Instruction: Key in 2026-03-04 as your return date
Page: home
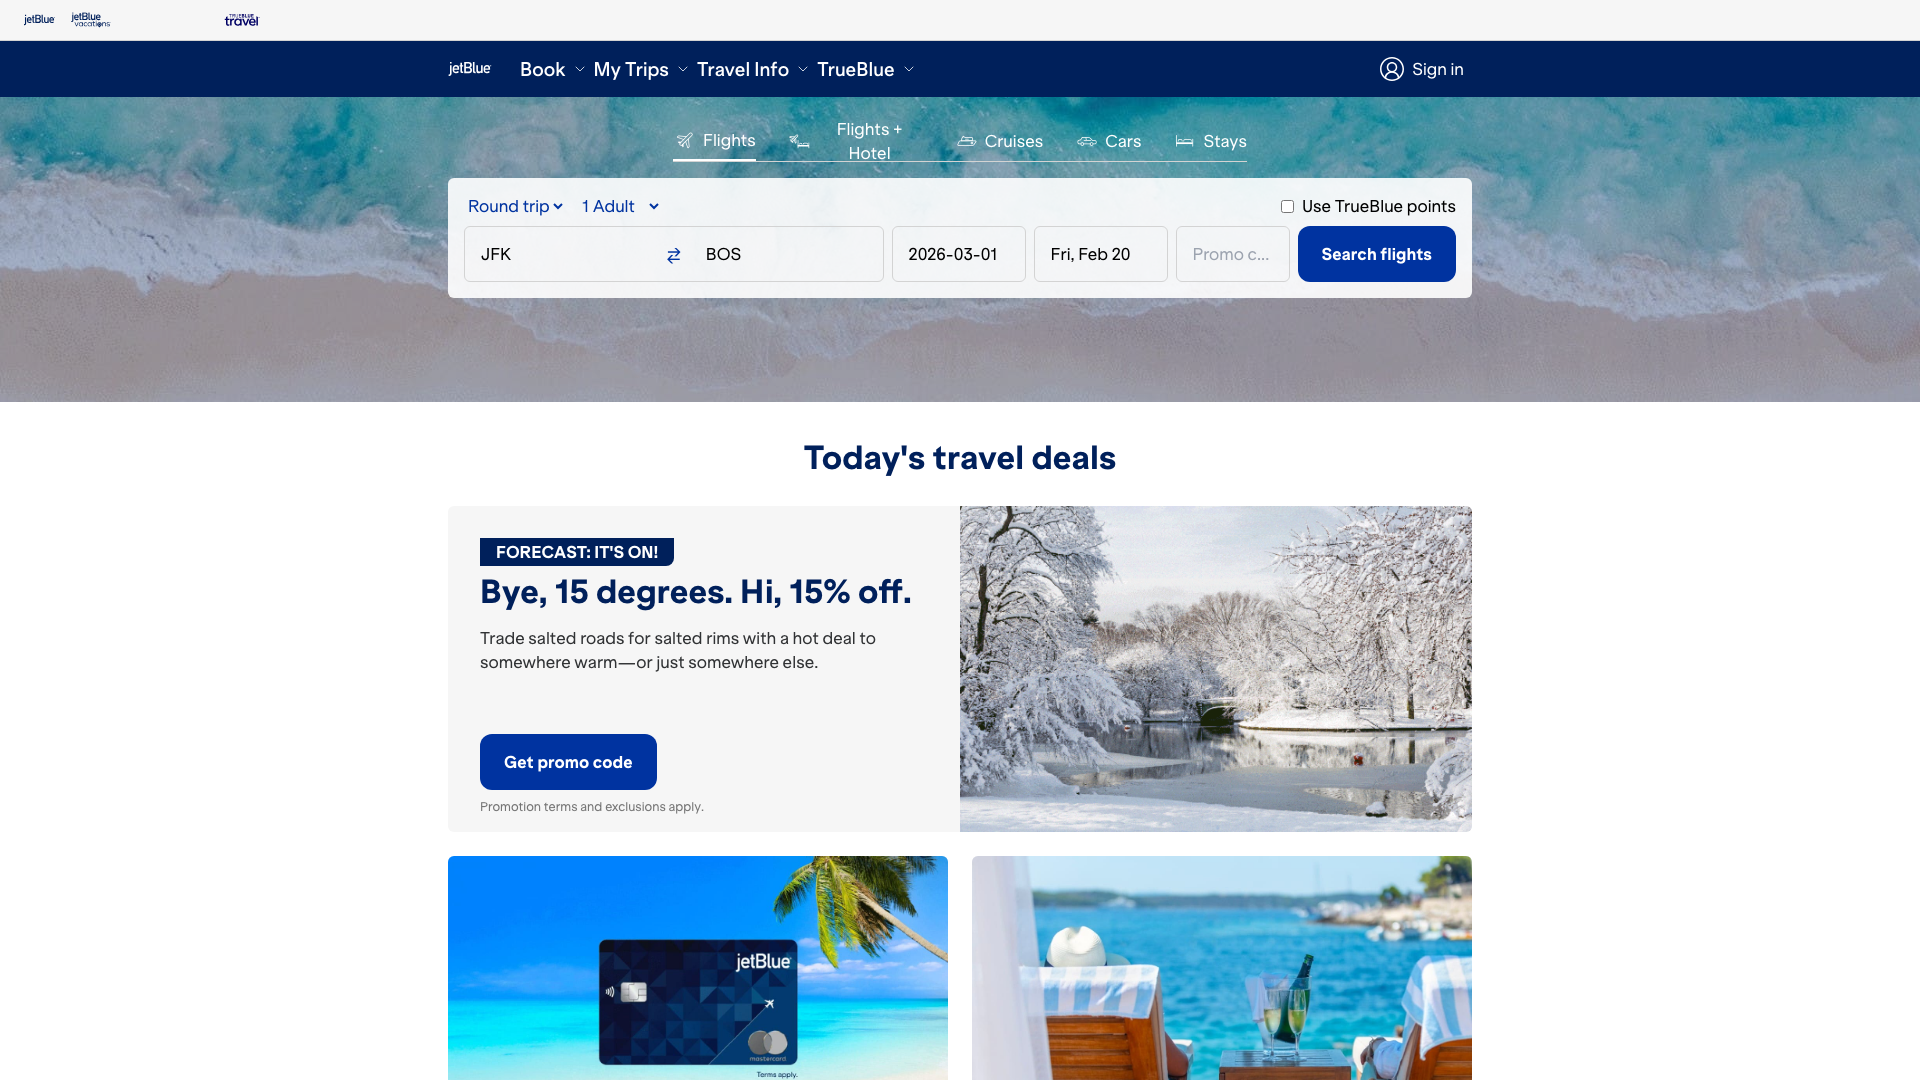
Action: type